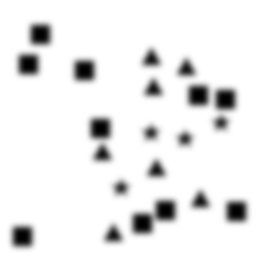
Squares: 10
Triangles: 7
Stars: 4
Total shapes: 21